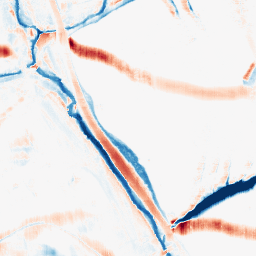
Category: morphological
Decomposition family: morphological_rect
Decomposition parameters: operation: average
width: 10
height: 20
Upsampling method: lanczos
Upsampling parameters: scale: 8
Upsampling scale: 8